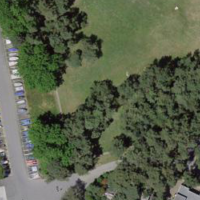
EUNIS habitat code: 53
Species observed at this site:
Peribatodes rhomboidaria
Pinus sylvestris
Pterocarya fraxinifolia
Orobanche hederae
Datura stramonium